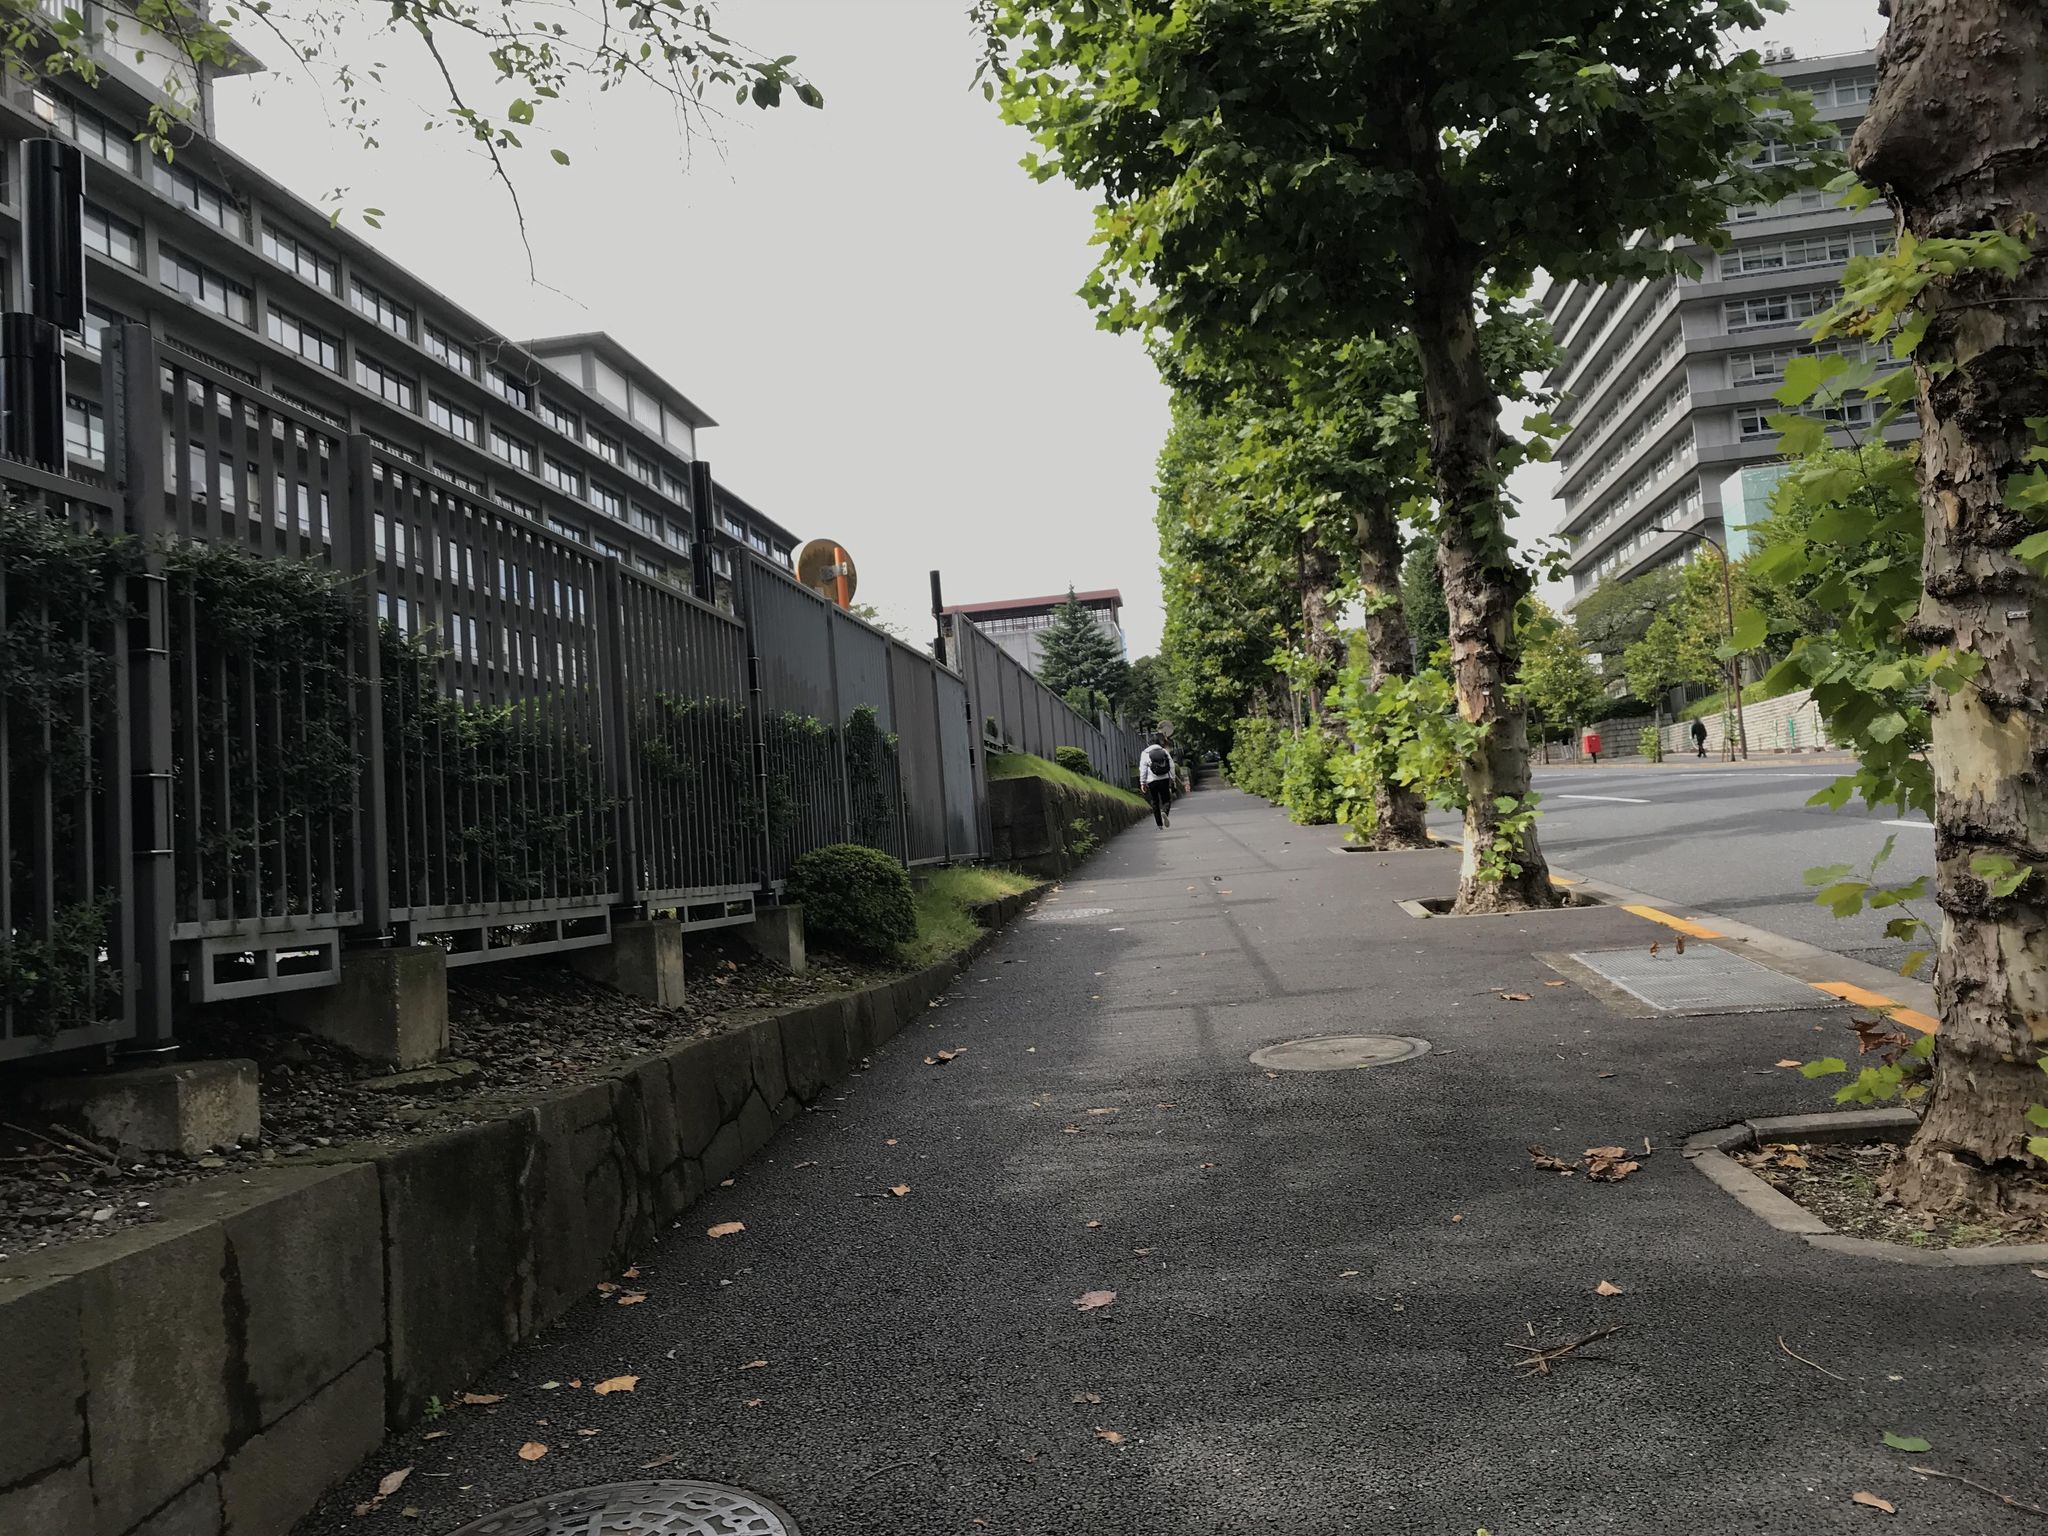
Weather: clear
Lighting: day
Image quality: good
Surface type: walking surface
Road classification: footway
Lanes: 4
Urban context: urban centre
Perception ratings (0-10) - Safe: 5.14, Lively: 4.48, Beautiful: 4.67, Boring: 6.14, Depressing: 3.06, Wealthy: 7.59